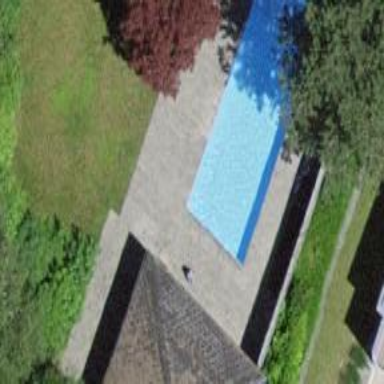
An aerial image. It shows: Swimming pool located in leisure land.